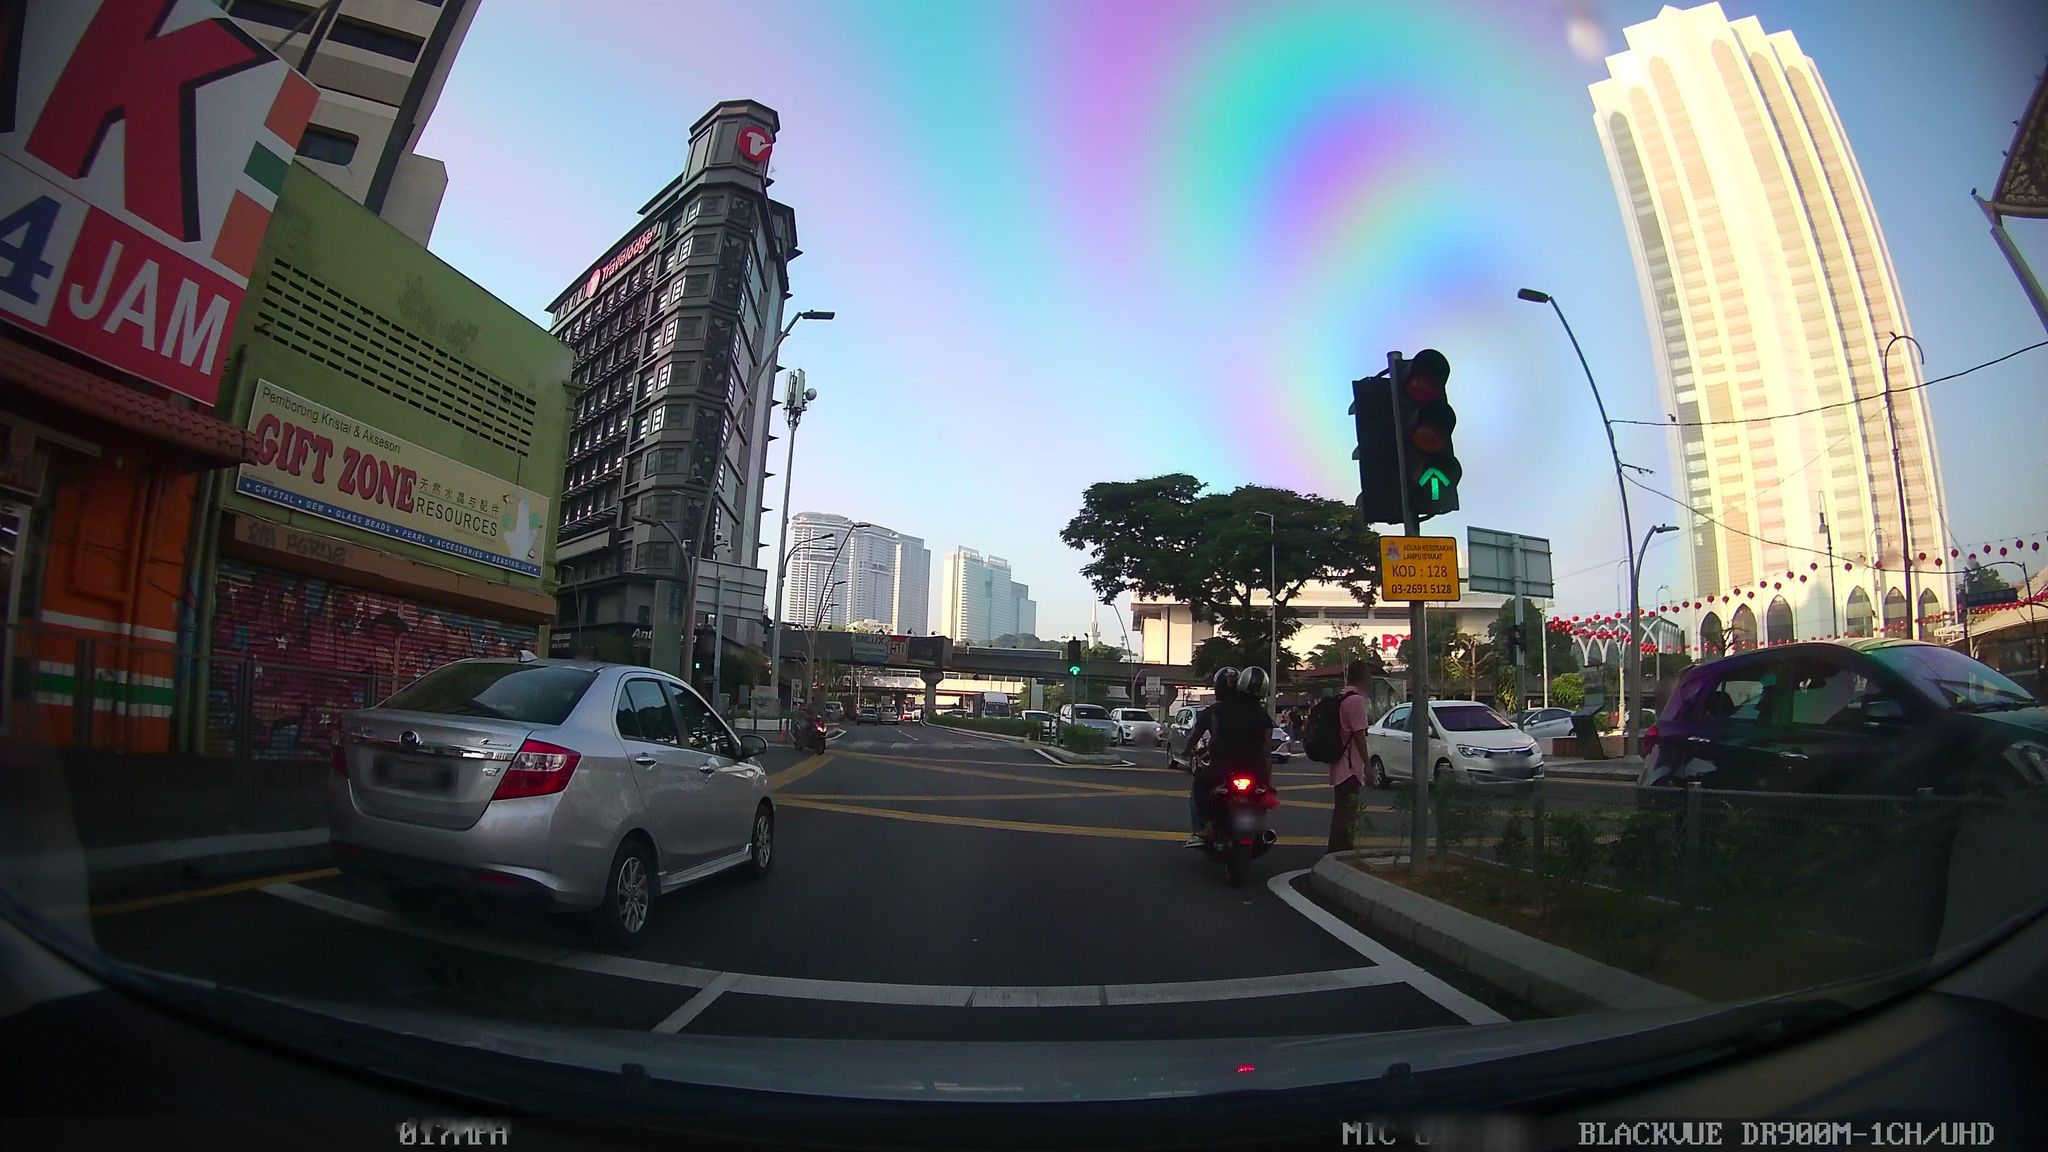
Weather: clear
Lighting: day
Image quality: good
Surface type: driving surface
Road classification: pedestrian
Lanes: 2
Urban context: urban centre
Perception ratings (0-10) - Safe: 1.4, Lively: 6.86, Beautiful: 2.61, Boring: 1.99, Depressing: 0.71, Wealthy: 2.5